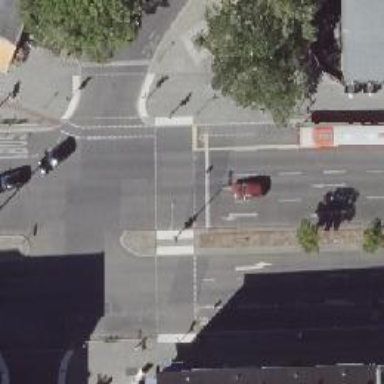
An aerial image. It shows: Secondary road with asphalt surface and kerb separating the cycleway on the right.